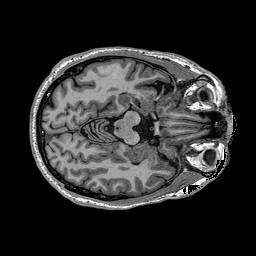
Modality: T1w
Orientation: coronal
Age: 46
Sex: male